Field crop: maize
Growth stage: 1
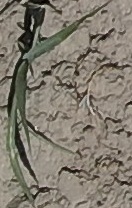
Species: sorghum